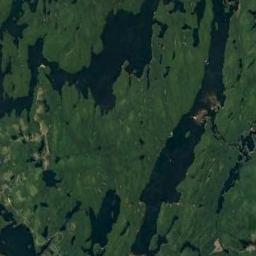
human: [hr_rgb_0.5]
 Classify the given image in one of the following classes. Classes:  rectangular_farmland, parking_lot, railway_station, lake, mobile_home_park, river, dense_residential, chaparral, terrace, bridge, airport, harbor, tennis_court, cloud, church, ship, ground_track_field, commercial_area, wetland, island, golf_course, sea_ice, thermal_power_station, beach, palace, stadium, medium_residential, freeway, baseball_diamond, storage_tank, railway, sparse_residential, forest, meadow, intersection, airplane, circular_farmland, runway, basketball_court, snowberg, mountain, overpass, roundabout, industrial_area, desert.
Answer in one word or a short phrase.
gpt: wetland